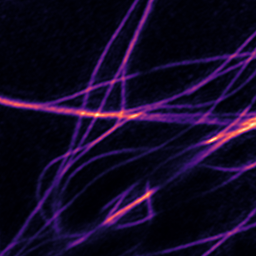
Label: Super-resolution Microtubules image